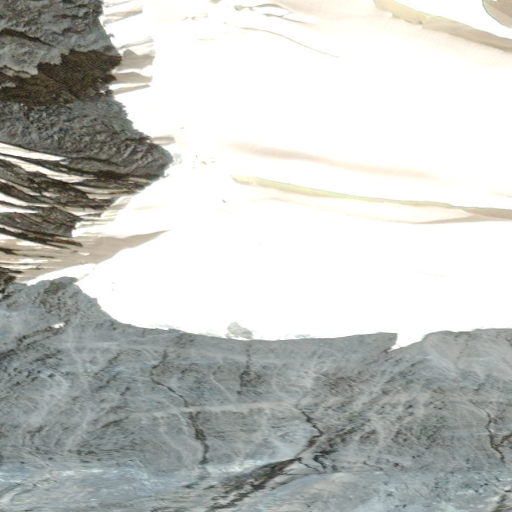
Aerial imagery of mountain in Alaska named Boundary Peak 185 containing only unknown